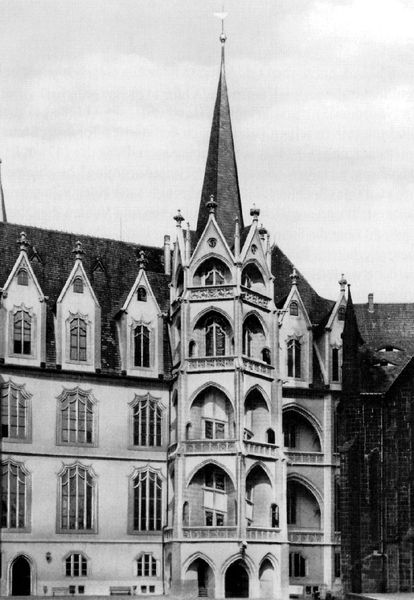
Titel: Albrechtsburg in Meissen
Standort: Meissen (EU - D - Sachsen)
Schlagwörter: dunkel, himmel, weiß, dreieck, fenster, schwarz, säulen, dach, gebäude, haus, schloss, alt, architektur, spitze, bild, kirche, rund, schornstein, turm, fassade, türen, giebel, backstein, treppen, detail, foto, fotografie, bögen, wände, erker, fugen, religion, dom, gauben, schwarzweiß, arkaden, photo, sims, gotisch, treppenhaus, etagen, tur, kirchenfenster, s/w, hausansicht, gotiscg, cathedral